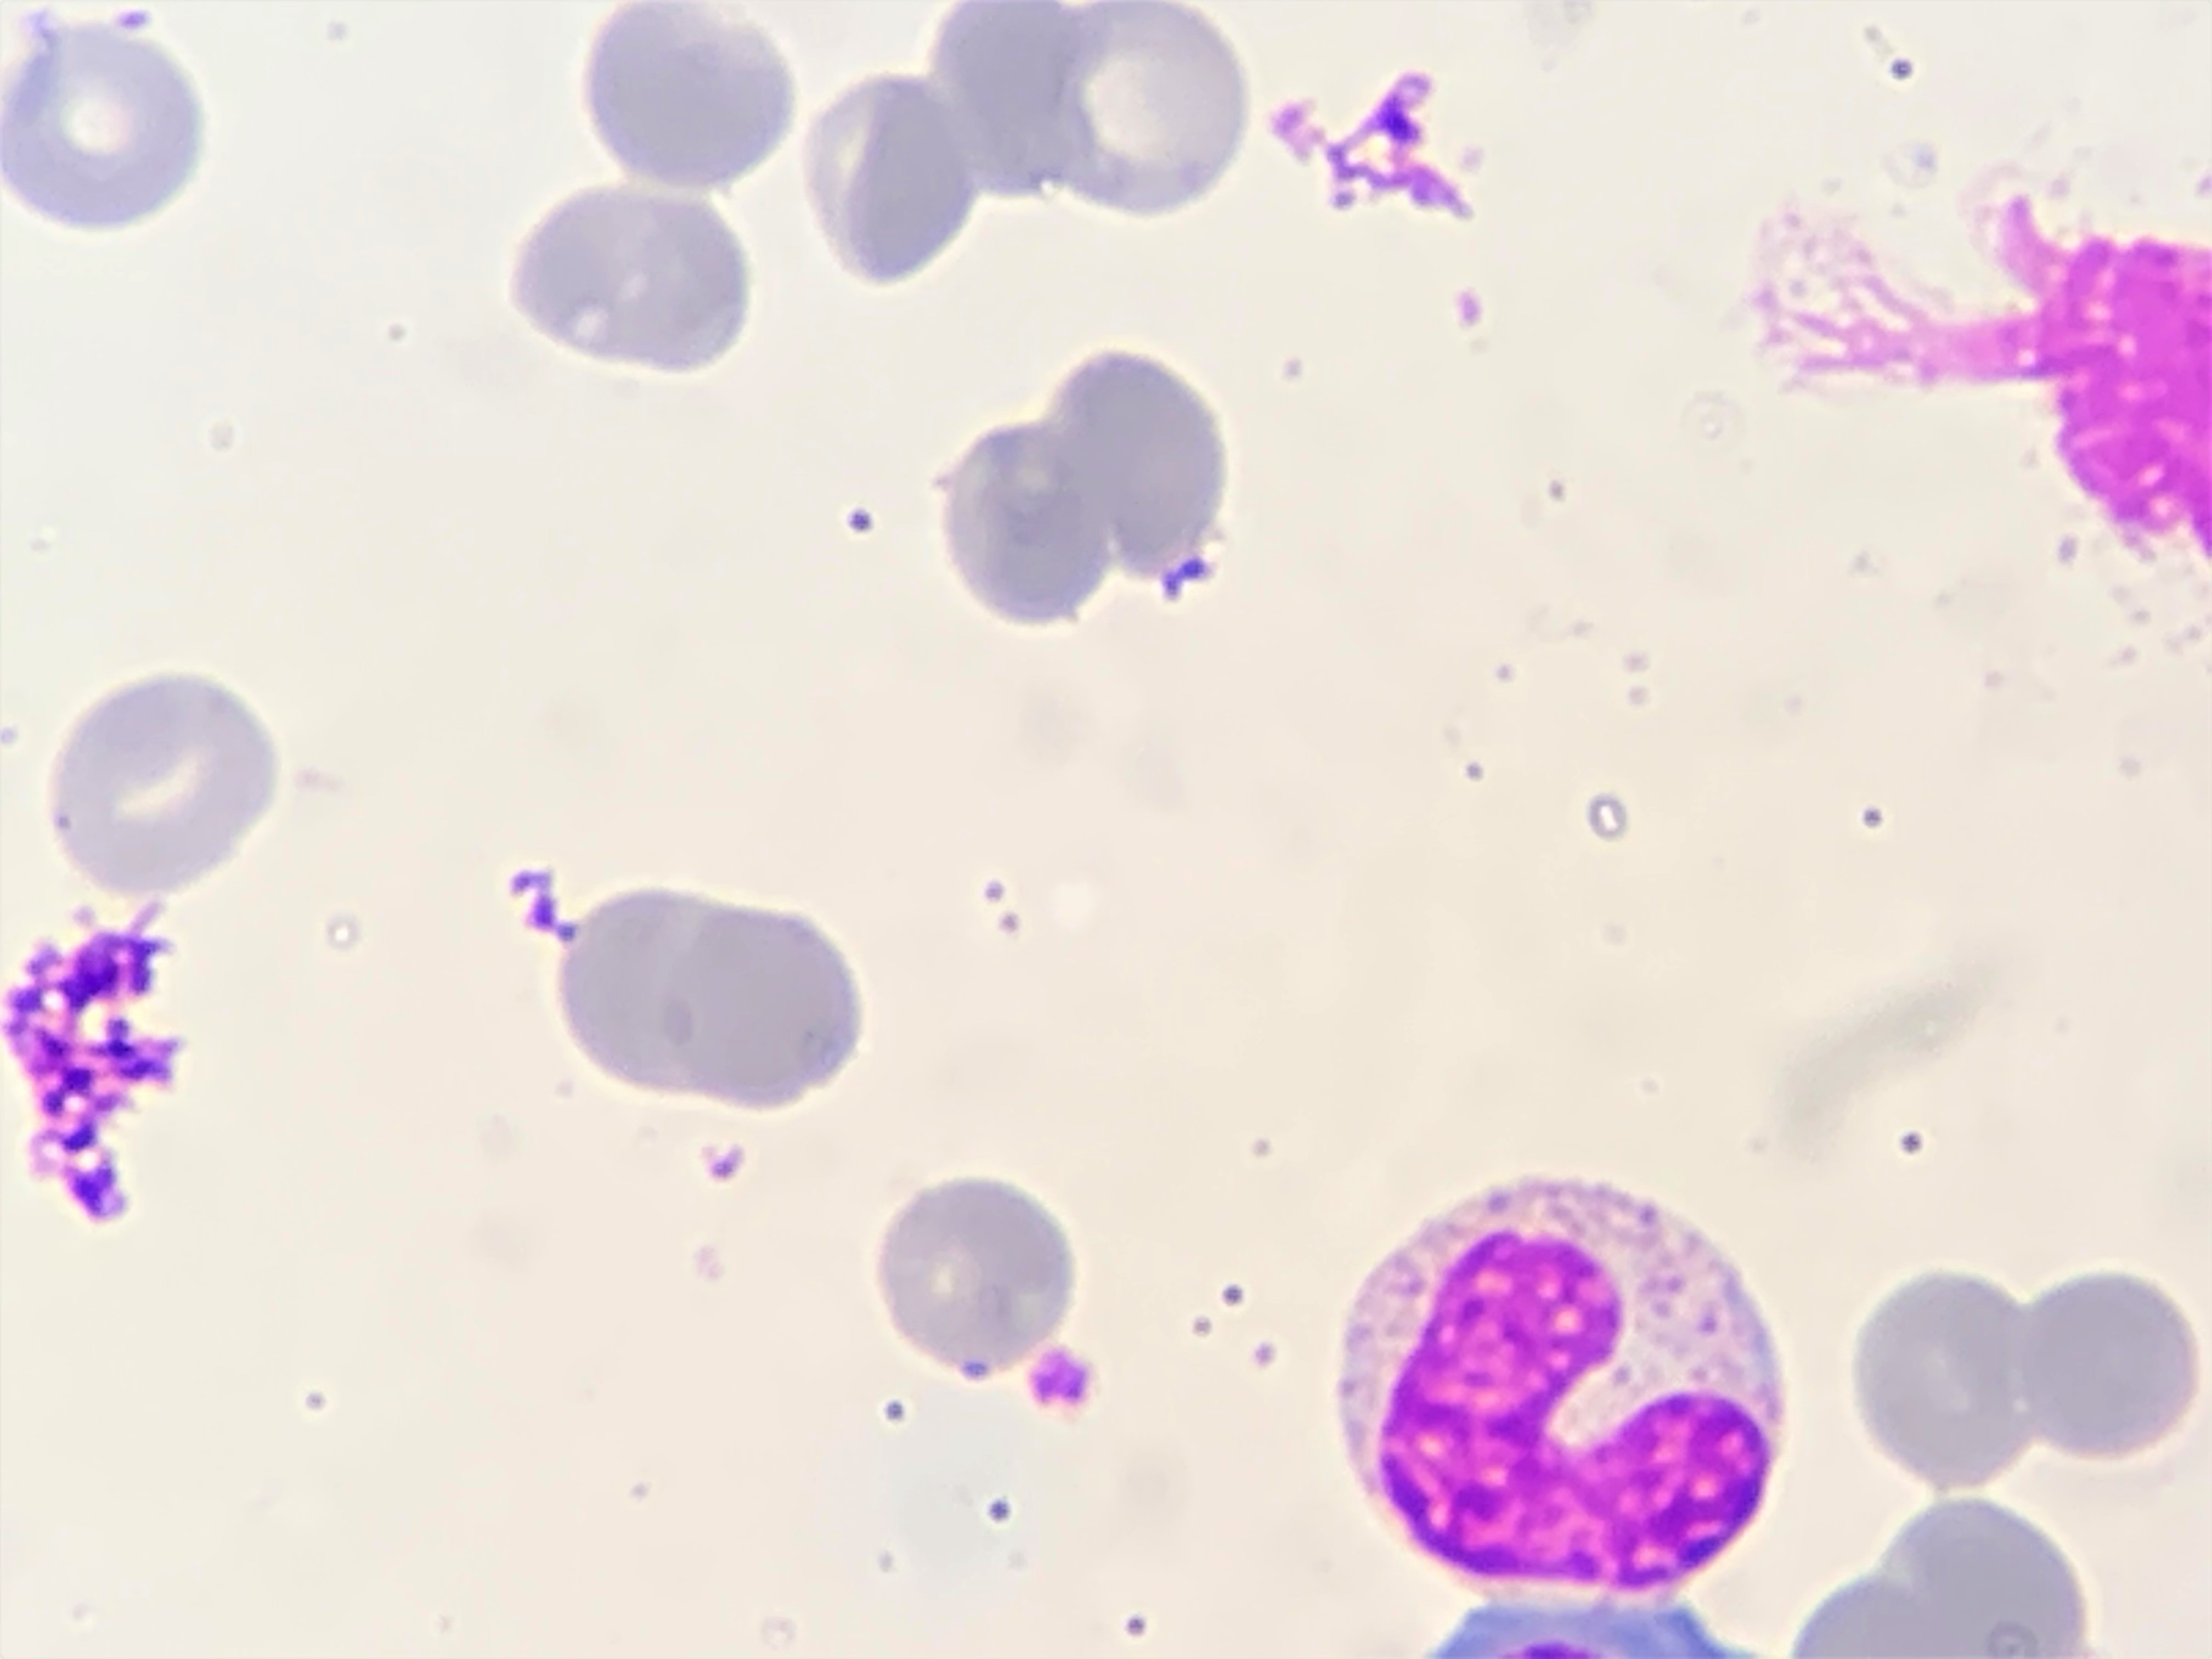
Cell type: BAND CELLS